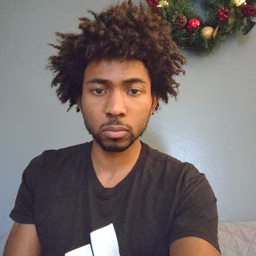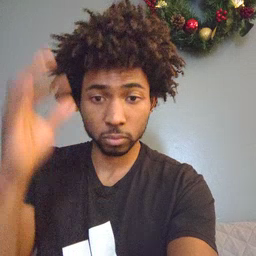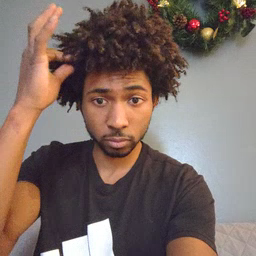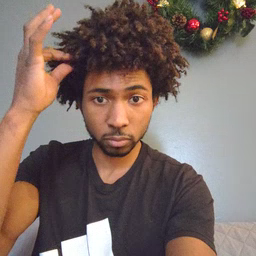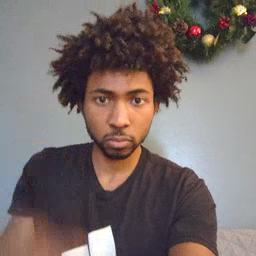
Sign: hair